Interaction volume radius: 5 \u00c5
Interaction volume height: 10 \u00c5
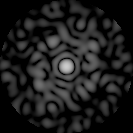
Disorder parameter: 0.8357